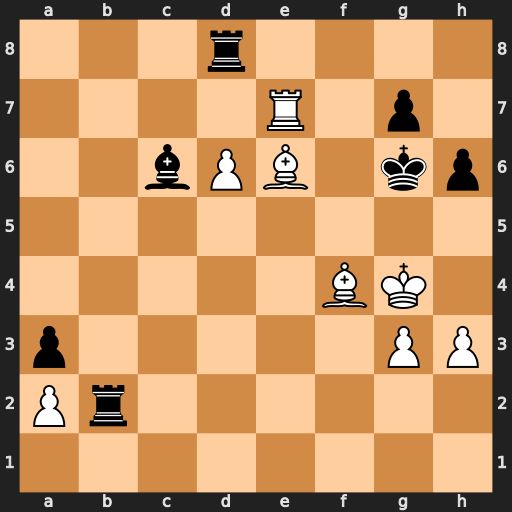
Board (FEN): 3r4/4R1p1/2bPB1kp/8/5BK1/p5PP/Pr6/8
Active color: w
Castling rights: -
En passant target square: -
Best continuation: Bf5+ Kf6 Be5#